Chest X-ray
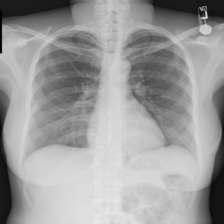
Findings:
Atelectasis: negative
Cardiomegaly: negative
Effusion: negative
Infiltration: negative
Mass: negative
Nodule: negative
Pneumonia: negative
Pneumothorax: negative
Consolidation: negative
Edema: negative
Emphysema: negative
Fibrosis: negative
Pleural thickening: negative
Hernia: negative